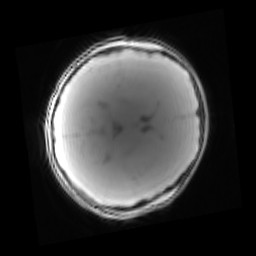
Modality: PDw
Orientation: axial
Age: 13
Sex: male
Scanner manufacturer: siemens
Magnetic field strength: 3 T
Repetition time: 0.25 s
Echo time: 0.00103 s